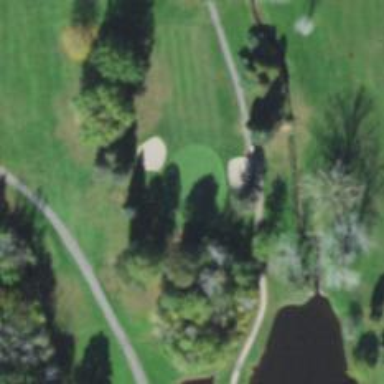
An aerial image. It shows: Golf hole.